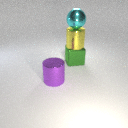
large green metal cube behind large purple metal cylinder